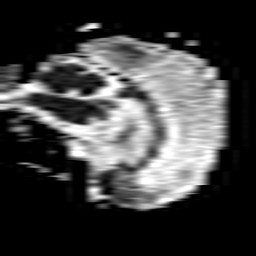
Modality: ADC
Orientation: sagittal
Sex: female
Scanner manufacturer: philips
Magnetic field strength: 1.5 T
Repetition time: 3.395 s
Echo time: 0.06922 s